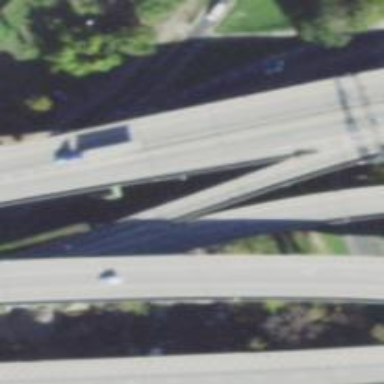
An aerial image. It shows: Bridge over motorway_link.